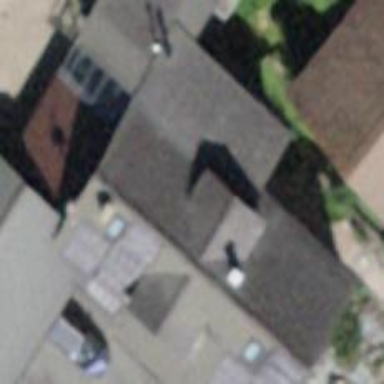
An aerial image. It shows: Building with tiled roof.